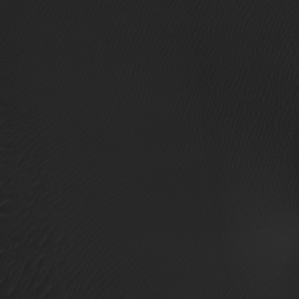
Label: non_frost